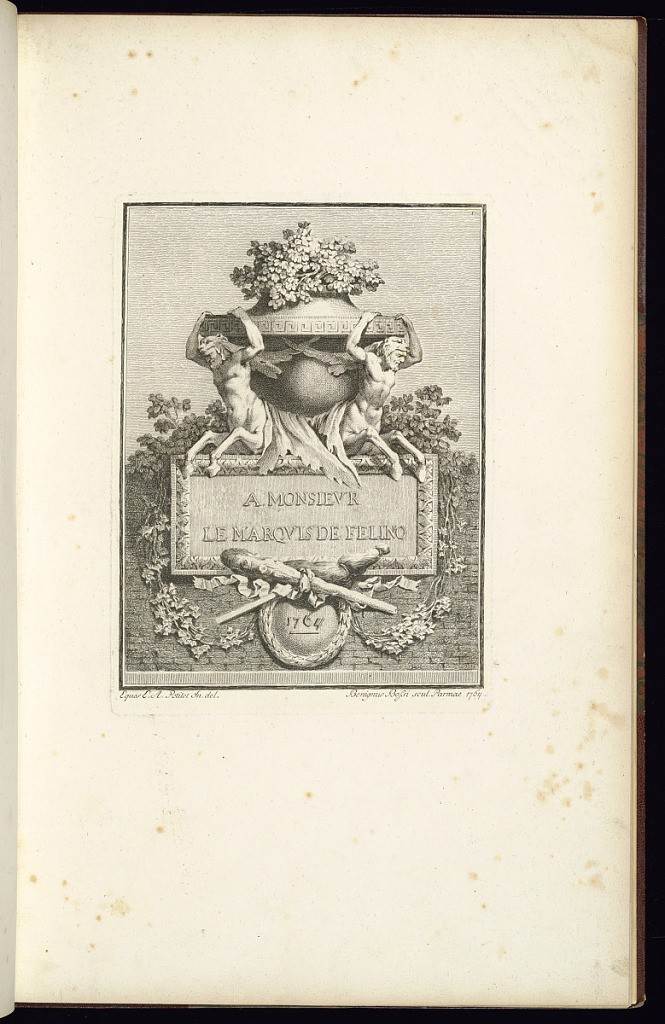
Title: A Monsieur Le Marquis de Felino
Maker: Ennemond Alexandre Petitot, French, 1727 – 1801
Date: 1764
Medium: Etching on laid paper
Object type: Print
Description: Dedication page for a series of designs for vases. The name of the dedicatee is lettered in the lower center of the plate, within a framed plaque. Below are a crossed club and broom. Leaves and foliage in the background. The plaque is positioned on a brick wall with two centaurs above, holding up a vase, decorated with a Greek-key frieze and branches and leaves coming out of the top. The plate is signed and dated.